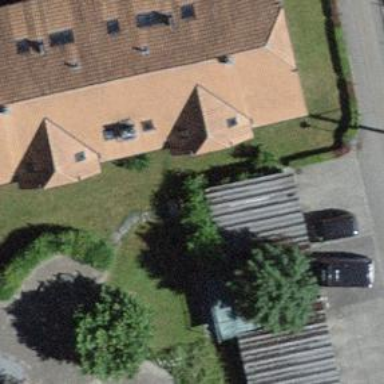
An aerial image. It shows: Residential building.